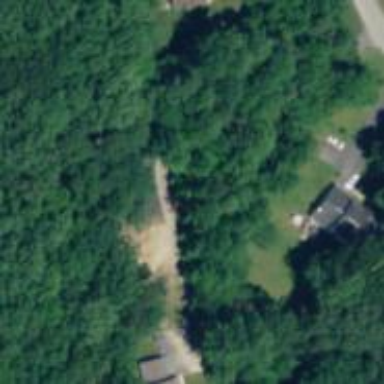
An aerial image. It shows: Driveway.